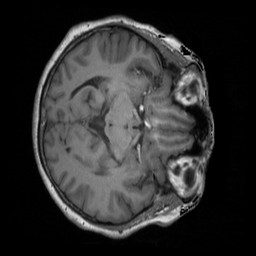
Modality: T1w
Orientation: axial
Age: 62
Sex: female
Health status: ill
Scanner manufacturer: siemens
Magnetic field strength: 3 T
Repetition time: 1.9 s
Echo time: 0.00247 s